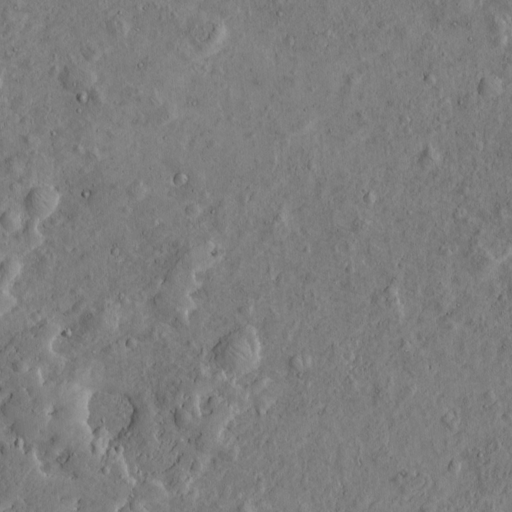
Classes present: Background